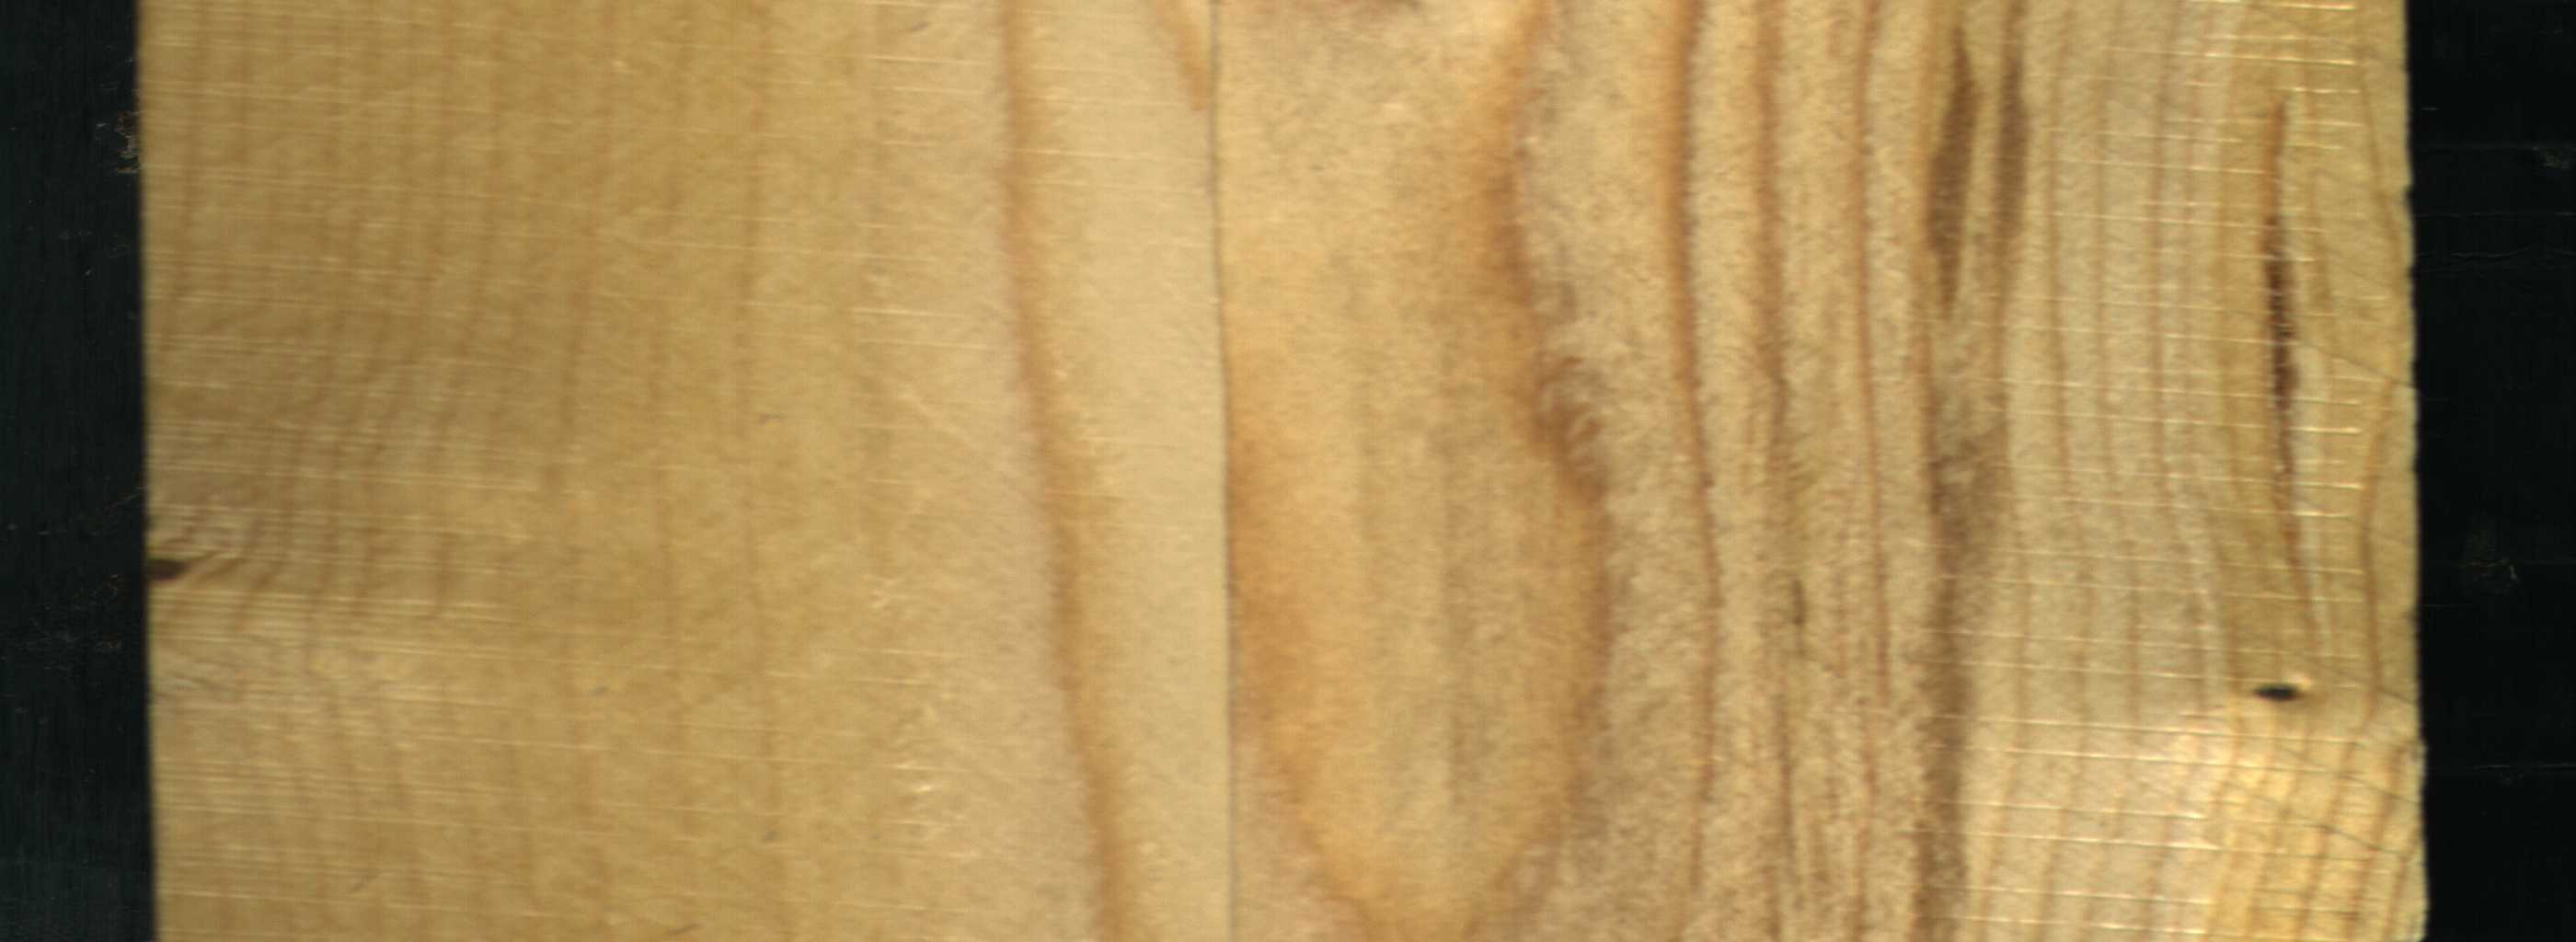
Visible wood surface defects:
Dead_Knot
Dead_Knot